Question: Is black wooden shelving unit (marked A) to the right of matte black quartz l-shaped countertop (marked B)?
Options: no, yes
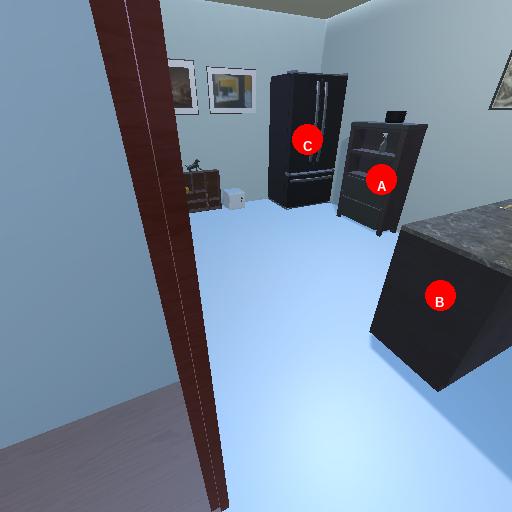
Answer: no